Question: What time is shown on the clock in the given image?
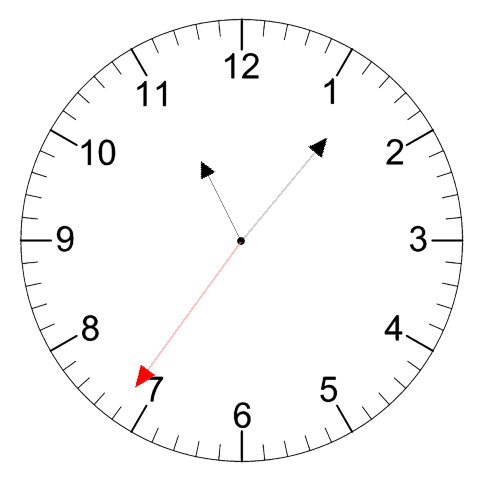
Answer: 11:06:36